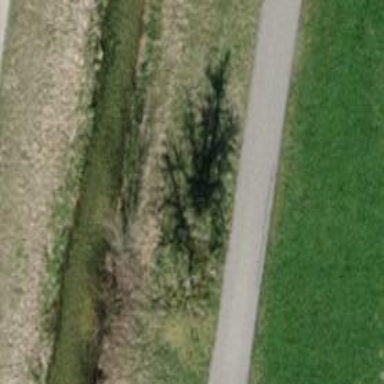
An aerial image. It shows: Hedge barrier.